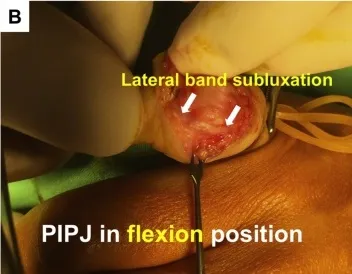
Surgical finding of subluxation of lateral band. Subluxation of lateral bands upon flexion of PIPJ before repair of ruptured retinacular ligament.
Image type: medical_photograph (other_medical_photograph)